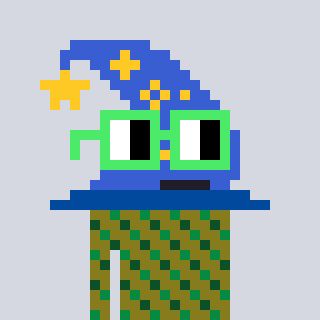
a pixel art character with square light green glasses, a wizard hat-shaped head and a gunk-colored body on a cool background